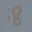
Label: 8